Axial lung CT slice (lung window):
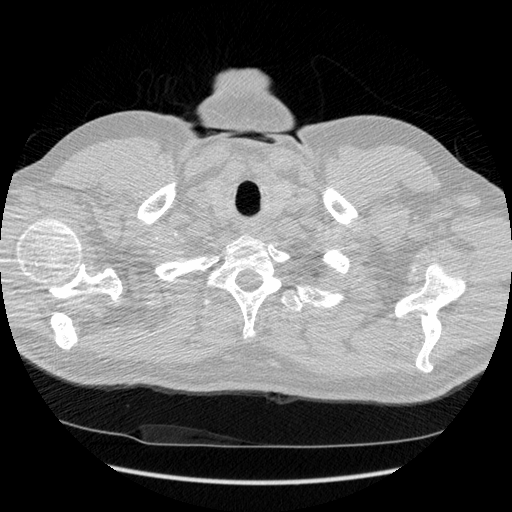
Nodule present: no